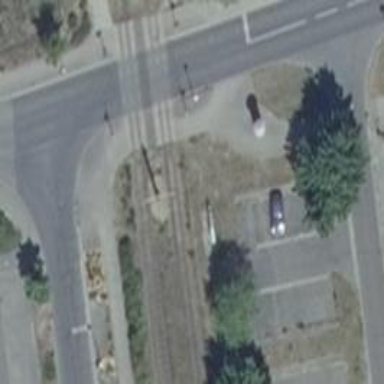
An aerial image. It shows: Railway crossing.